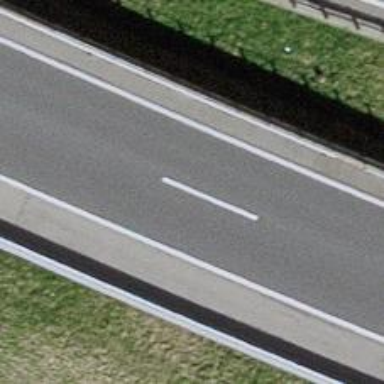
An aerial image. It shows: Bridge over motorway.